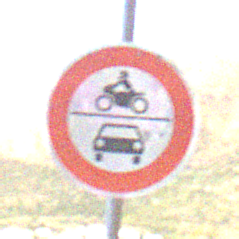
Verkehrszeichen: VerbotKraftfahrzeuge
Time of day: MorningAfternoon
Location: Outdoor (RoadRail)
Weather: PartlyCloudy
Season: NotSpecified
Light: Natural